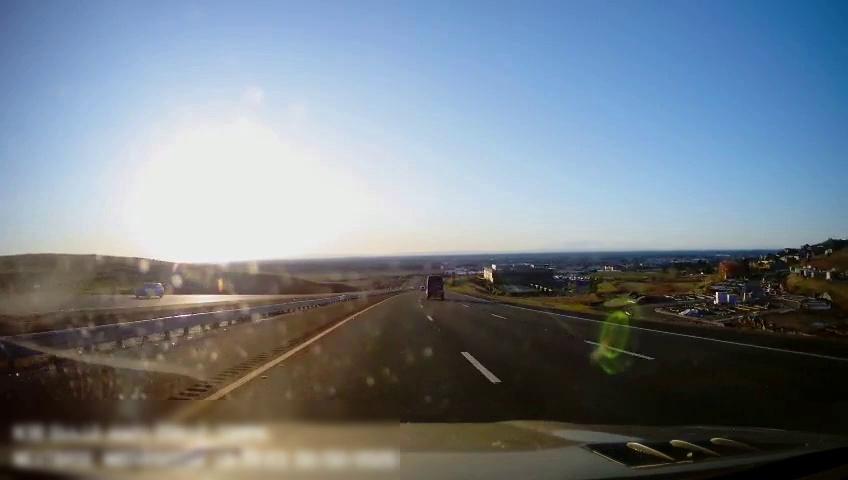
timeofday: Day
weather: Sunny
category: Drivable Space
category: Drivable Space
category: Vehicles | Truck
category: Vehicles | SUV
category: Lanes | Current Lane
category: Lanes | Current Lane
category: Lanes | Alternate Lane
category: Lanes | Alternate Lane